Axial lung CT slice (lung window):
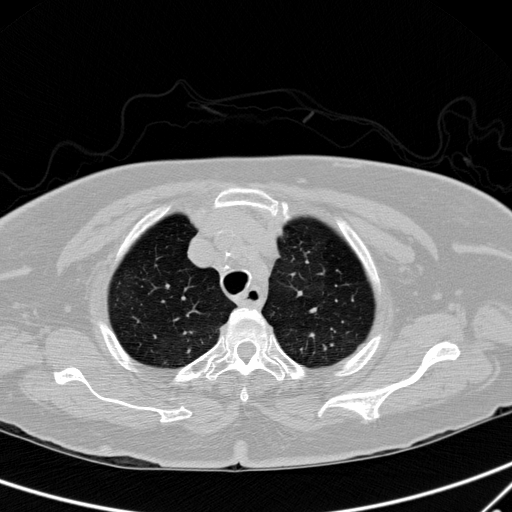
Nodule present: no